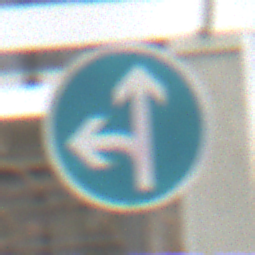
Verkehrszeichen: VorgeschriebeneFahrtrichtungGeradeausOderLinks
Umgebung: Outdoor, Urban
Tageszeit: Midday
Wetter: Overcast
Licht: Natural
Jahreszeit: NotSpecified
Kontrast: LowContrast